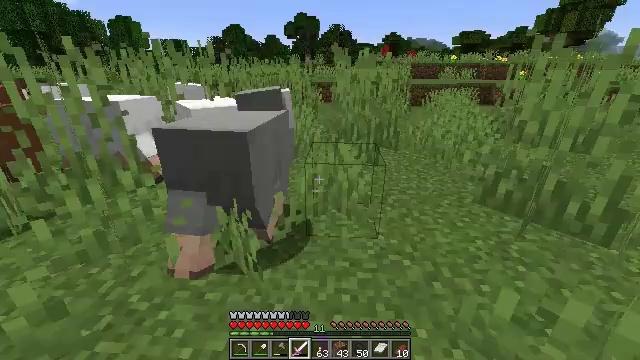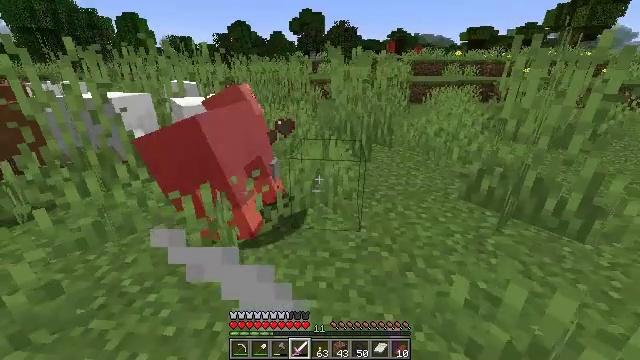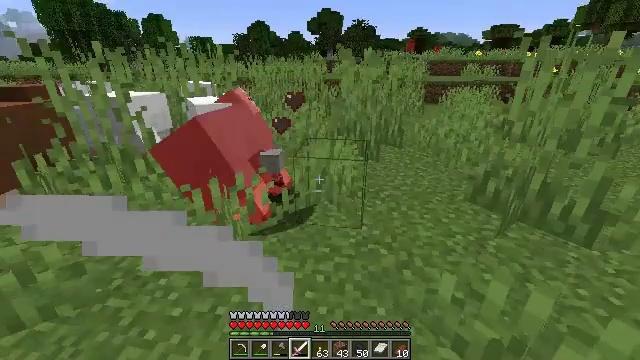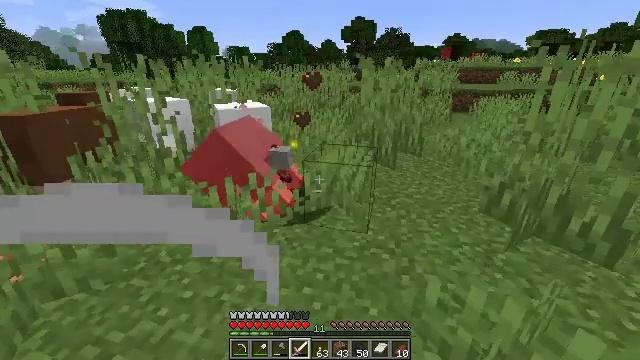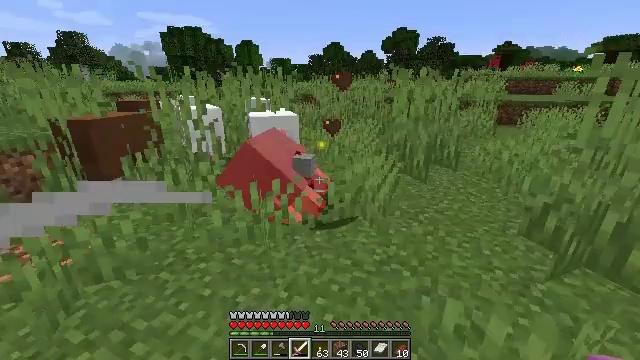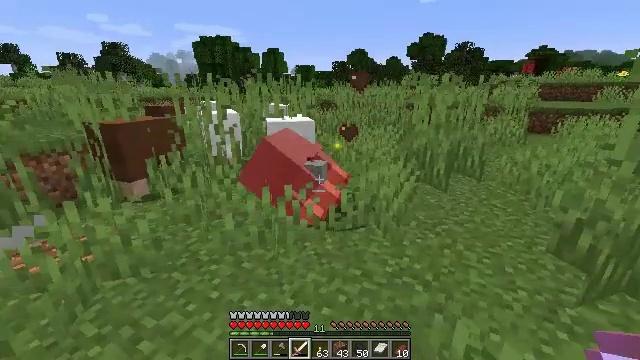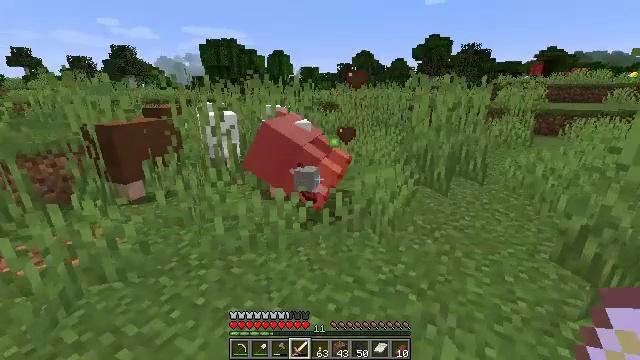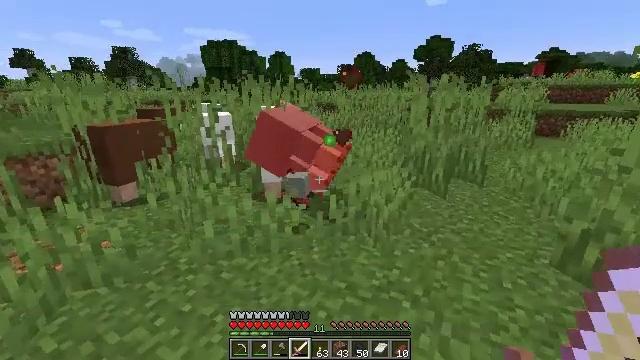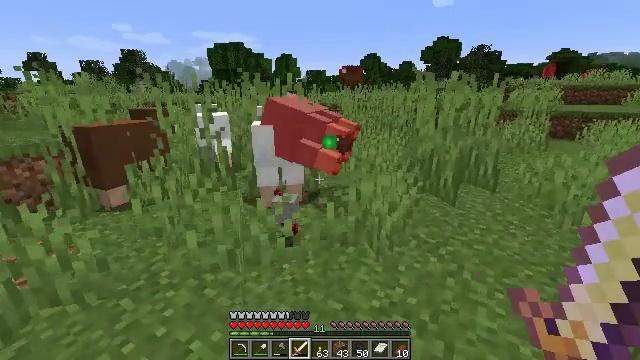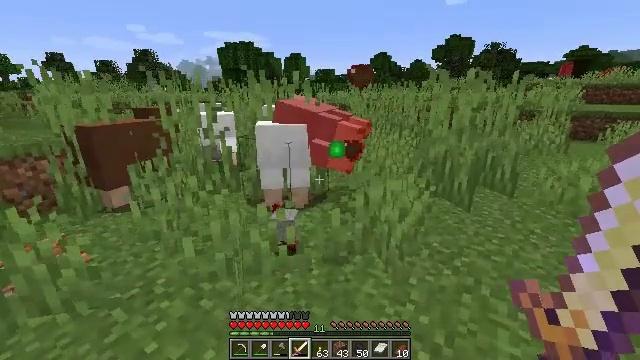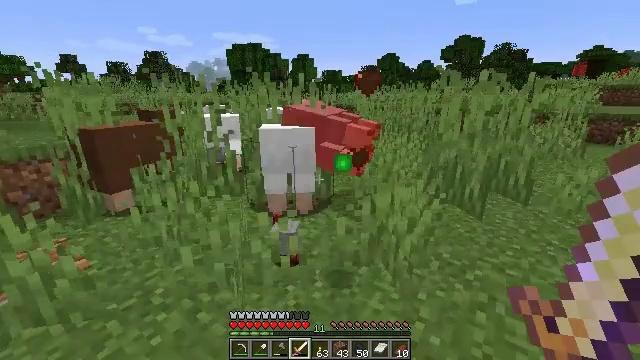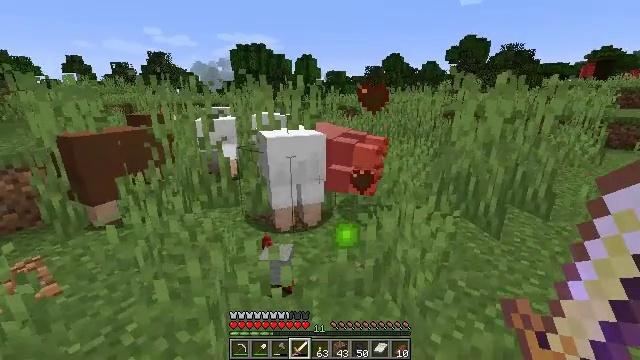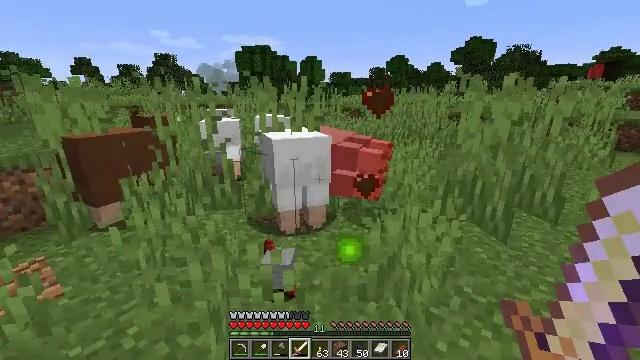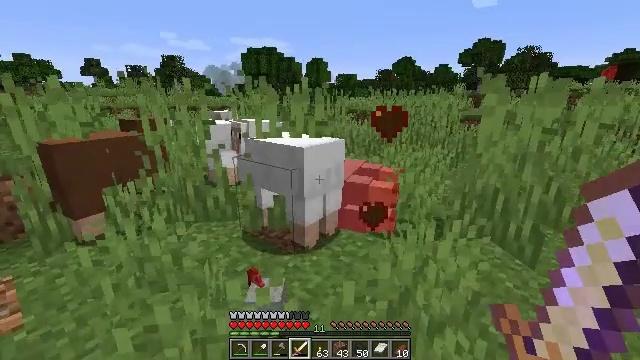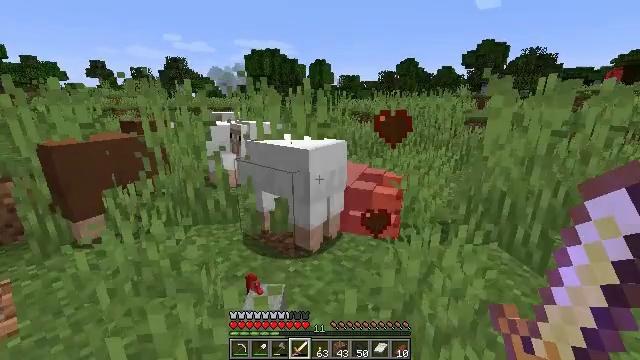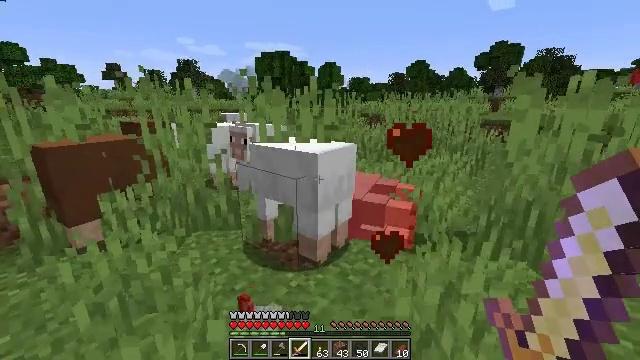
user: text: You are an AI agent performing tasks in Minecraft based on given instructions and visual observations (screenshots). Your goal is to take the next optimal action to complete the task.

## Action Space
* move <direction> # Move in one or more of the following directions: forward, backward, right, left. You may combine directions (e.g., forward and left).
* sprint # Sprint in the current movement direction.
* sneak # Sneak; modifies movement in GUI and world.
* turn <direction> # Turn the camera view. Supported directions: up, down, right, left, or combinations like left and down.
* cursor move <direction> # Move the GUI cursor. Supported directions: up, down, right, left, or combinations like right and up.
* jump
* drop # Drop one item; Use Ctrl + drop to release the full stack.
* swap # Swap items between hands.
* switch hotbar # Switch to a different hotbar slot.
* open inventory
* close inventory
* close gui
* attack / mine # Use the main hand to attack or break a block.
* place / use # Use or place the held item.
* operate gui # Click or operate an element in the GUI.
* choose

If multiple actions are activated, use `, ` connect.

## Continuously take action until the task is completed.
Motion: motion action
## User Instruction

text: Gather tall grass by hitting it.
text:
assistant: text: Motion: move back and move right, turn left
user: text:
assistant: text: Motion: move back and move right, turn left
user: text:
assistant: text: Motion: move right, turn left and up
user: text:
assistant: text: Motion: move forward and move right, turn left and up
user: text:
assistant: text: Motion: move forward and move right, turn left and up
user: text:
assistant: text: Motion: move forward and move right, turn left
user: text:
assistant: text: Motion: move forward
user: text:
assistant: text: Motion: move forward, turn left
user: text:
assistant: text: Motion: move forward, turn left
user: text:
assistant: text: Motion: move forward, turn left
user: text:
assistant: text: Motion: move forward
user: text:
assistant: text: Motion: move forward
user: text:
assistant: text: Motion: move forward, turn left
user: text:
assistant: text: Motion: move forward
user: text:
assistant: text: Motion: move forward, turn left
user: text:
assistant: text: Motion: move forward, turn left
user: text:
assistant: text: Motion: move forward, turn left
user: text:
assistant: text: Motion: move forward
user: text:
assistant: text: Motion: move forward and move right, turn left and down, attack / mine
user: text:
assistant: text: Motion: move right, turn left and down, attack / mine
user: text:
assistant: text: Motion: move back and move right, turn left and down, attack / mine
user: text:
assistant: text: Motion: move back and move right, turn left and down
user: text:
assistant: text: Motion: move back and move right, turn left and down
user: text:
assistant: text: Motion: move back and move right, turn left
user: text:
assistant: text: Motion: move right
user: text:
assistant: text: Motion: move forward and move right, turn right and up
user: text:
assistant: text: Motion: move forward and move right, turn right and up
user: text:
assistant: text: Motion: move forward, turn right and up
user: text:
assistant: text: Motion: turn up
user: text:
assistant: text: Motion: attack / mine